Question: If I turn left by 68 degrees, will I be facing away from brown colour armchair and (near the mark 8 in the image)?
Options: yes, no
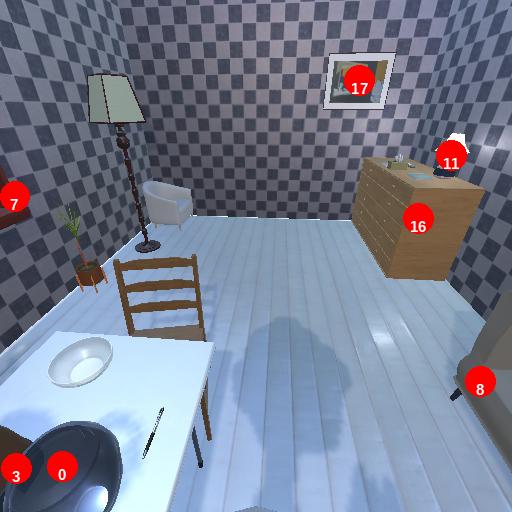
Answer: yes